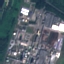
Label: Industrial